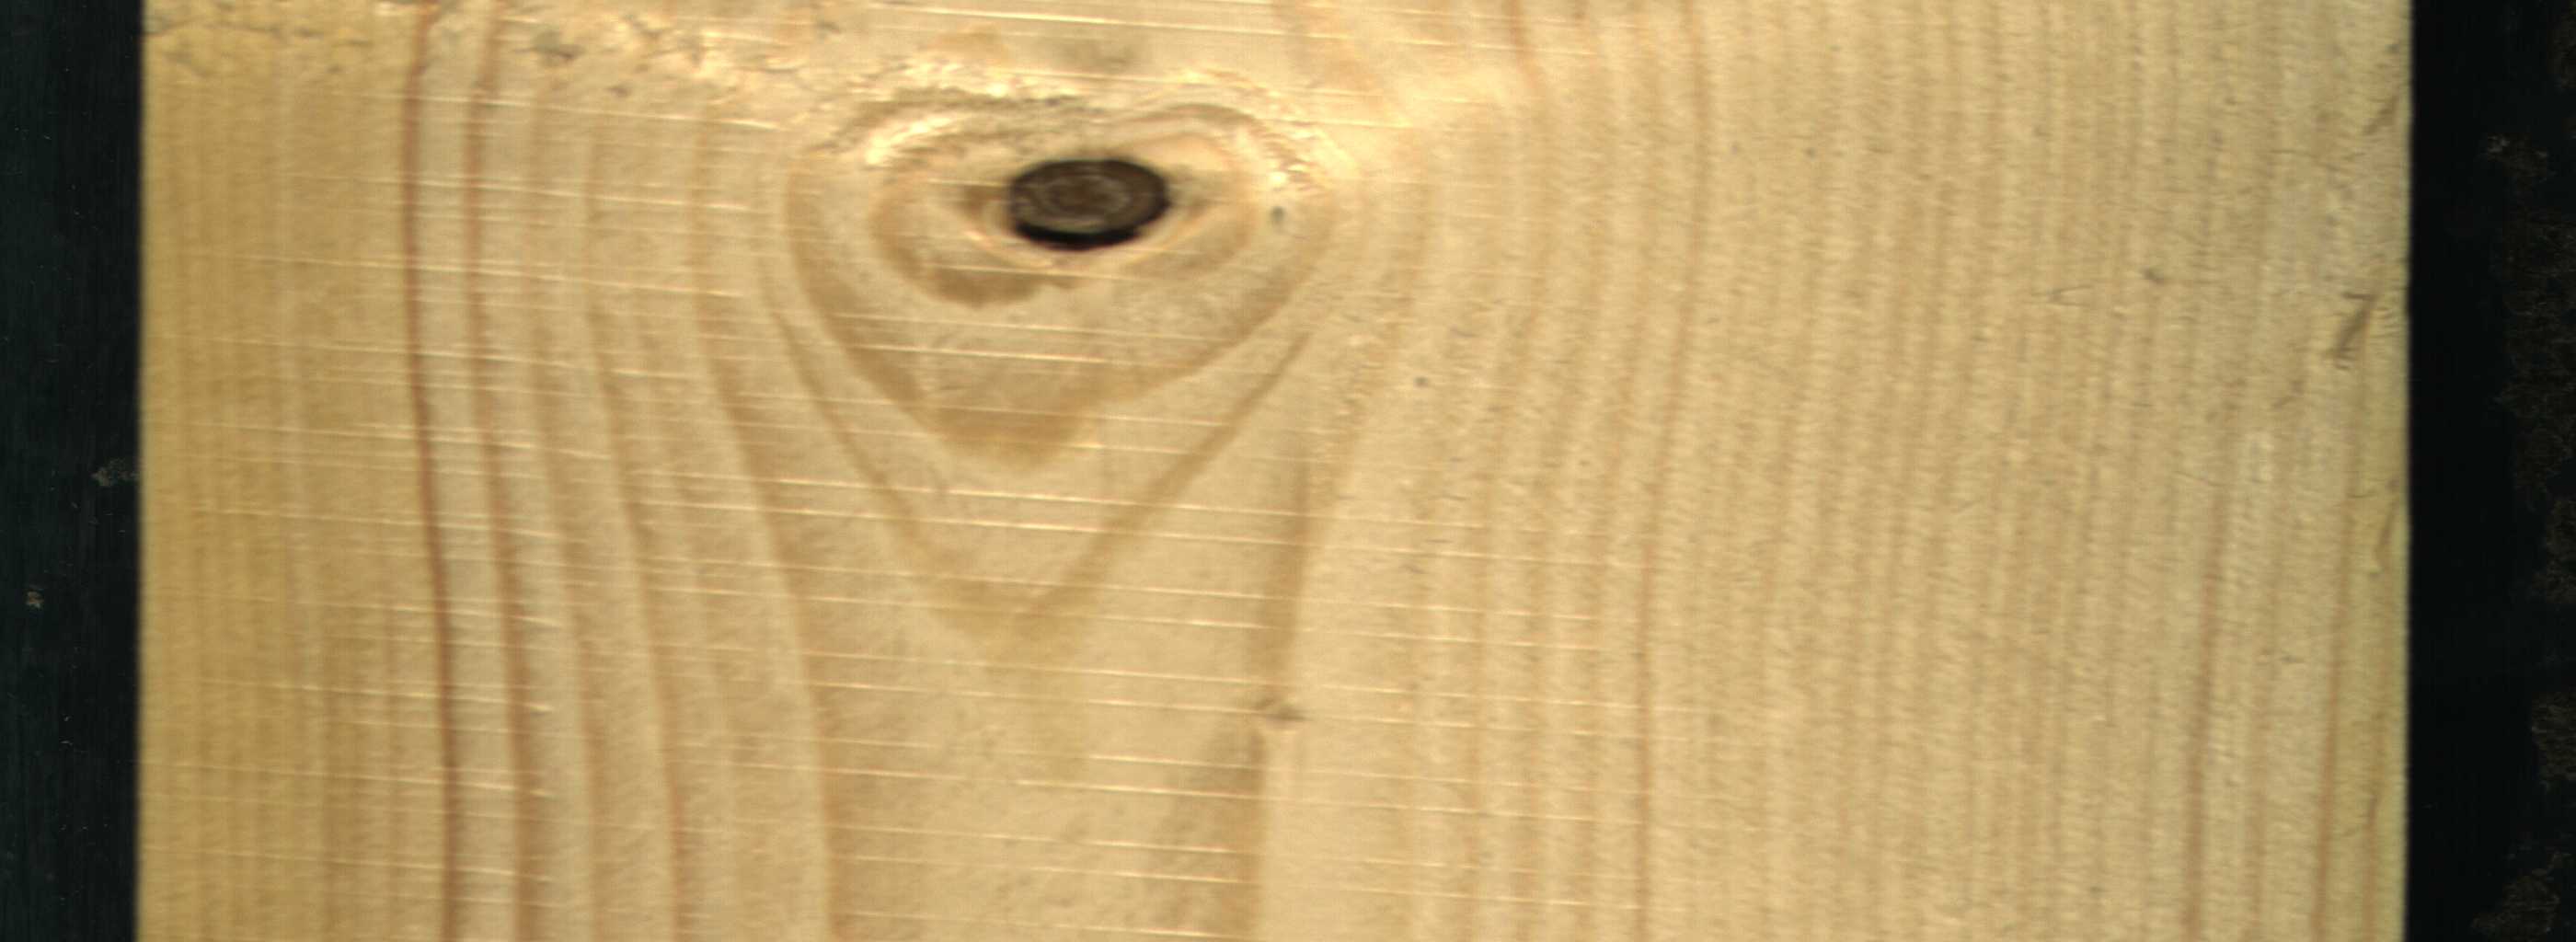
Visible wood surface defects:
Dead_Knot